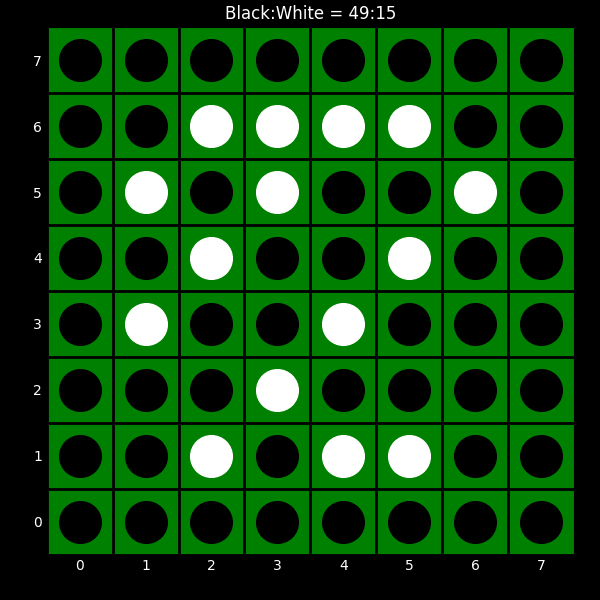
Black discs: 49
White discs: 15